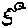
Label: bird